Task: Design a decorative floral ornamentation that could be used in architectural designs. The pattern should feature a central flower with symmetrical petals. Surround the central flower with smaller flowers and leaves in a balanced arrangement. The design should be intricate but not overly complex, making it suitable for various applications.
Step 768:
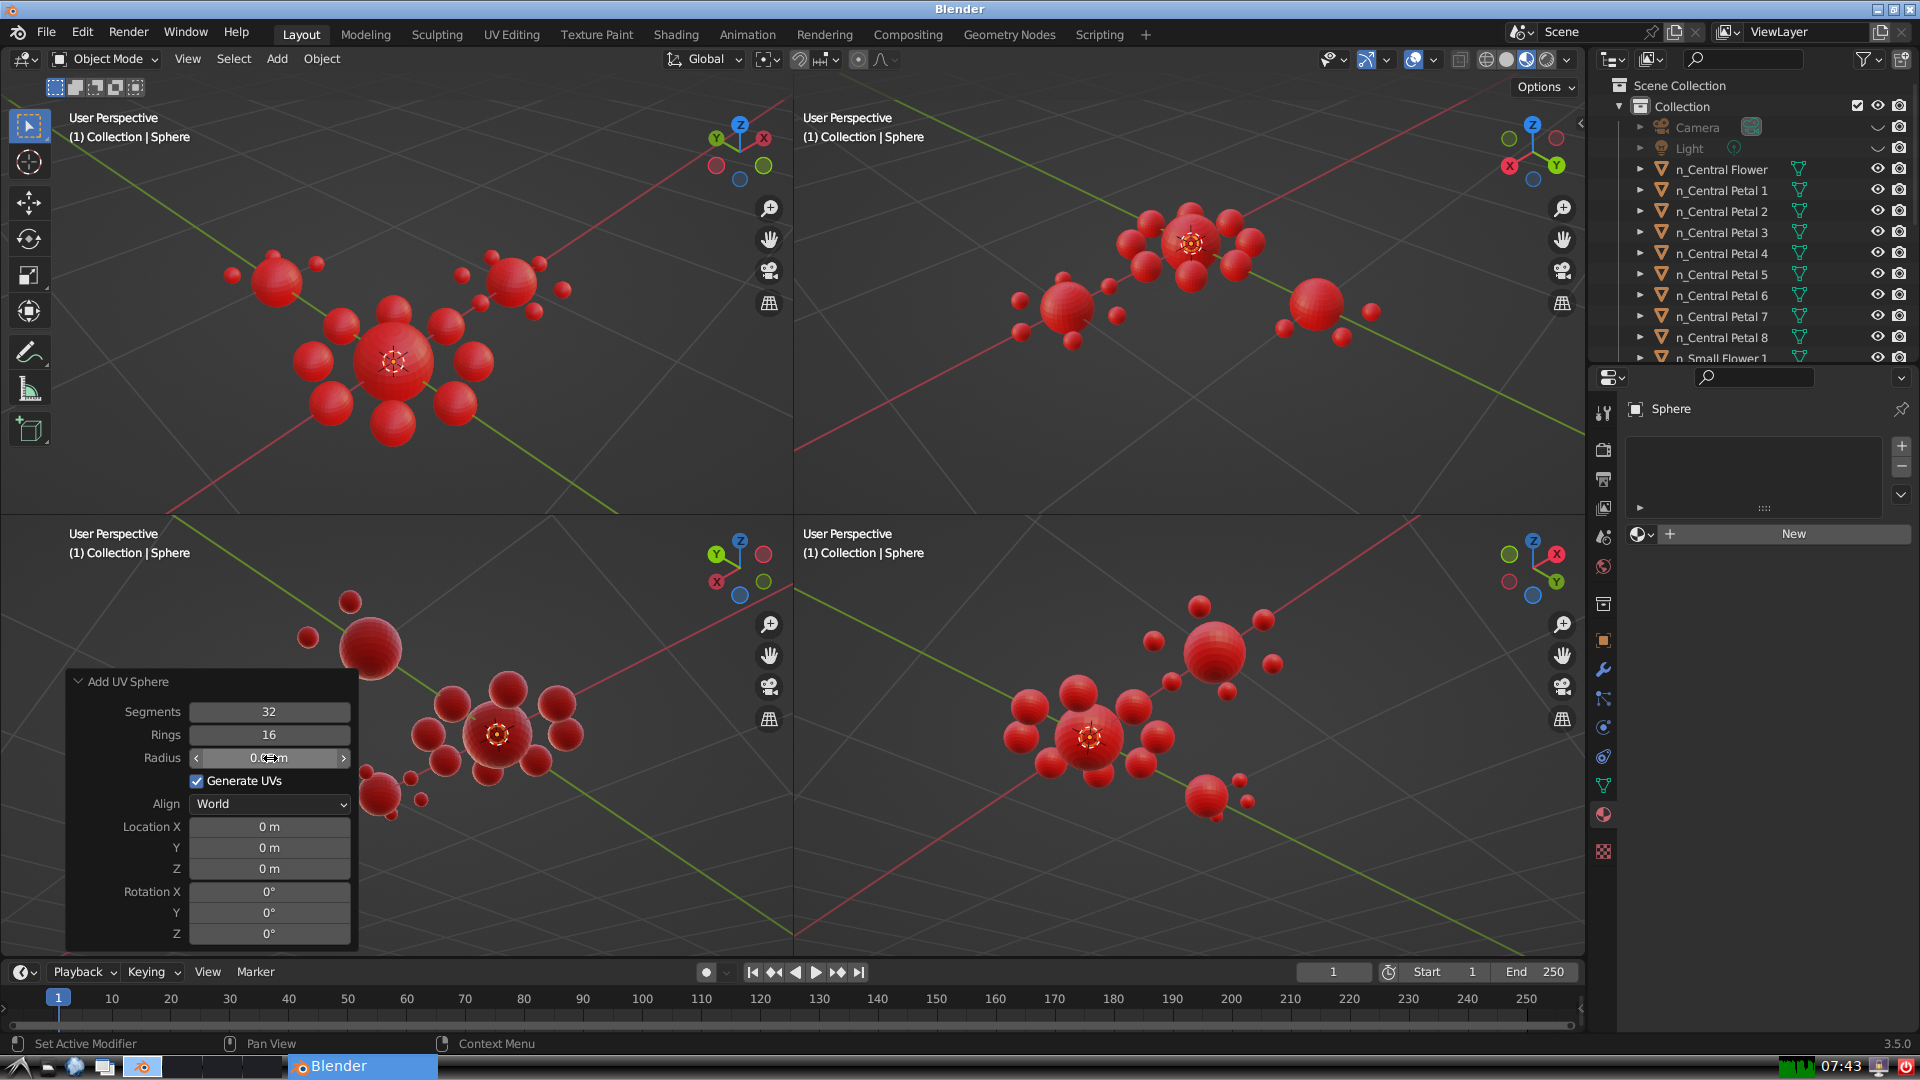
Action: click: no